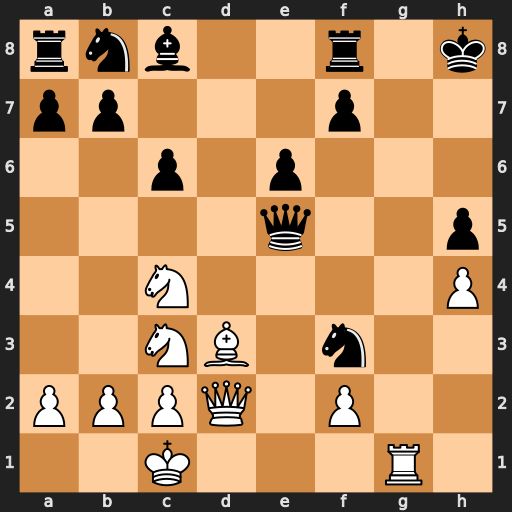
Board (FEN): rnb2r1k/pp3p2/2p1p3/4q2p/2N4P/2NB1n2/PPPQ1P2/2K3R1
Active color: w
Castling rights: -
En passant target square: -
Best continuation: Qh6#